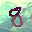
Label: 8